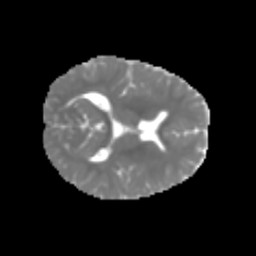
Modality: MD
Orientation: axial
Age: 6
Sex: male
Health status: healthy